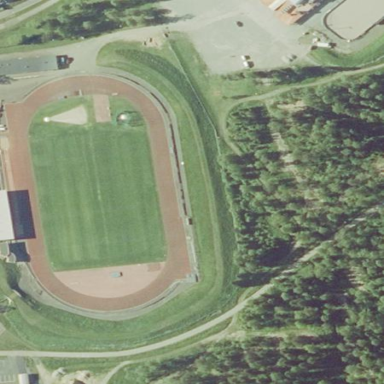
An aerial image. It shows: Athletics pitch designated for leisure land.